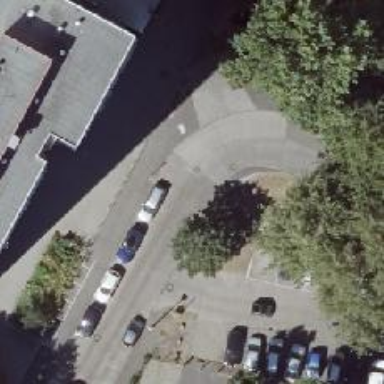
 while the road is made of concrete plates."